Field crop: maize
Growth stage: 2
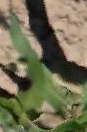
Species: maize